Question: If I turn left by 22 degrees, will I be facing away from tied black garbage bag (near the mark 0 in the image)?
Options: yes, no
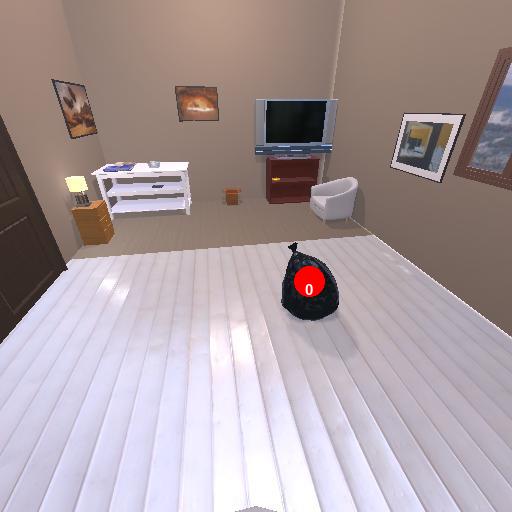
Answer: yes